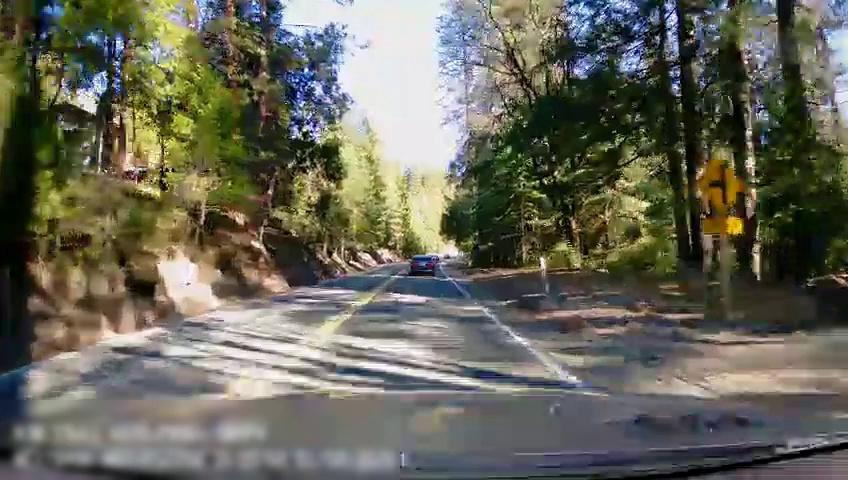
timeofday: Day
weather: Sunny
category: Drivable Space
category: Vehicles | Car
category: Lanes | Opposite Lane
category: Lanes | Opposite Lane
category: Lanes | Current Lane
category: Lanes | Current Lane
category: Traffic | Signs
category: Traffic | Signs